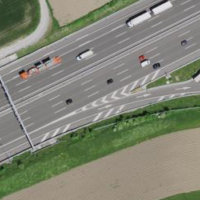
EUNIS habitat code: 57
Species observed at this site:
Falco tinnunculus